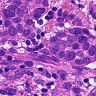
Metastatic tissue present: yes